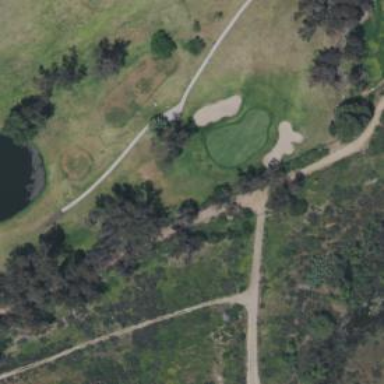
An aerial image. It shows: Golf hole.